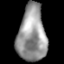
Tissue: lung
Cell type: Others
Senescence score: 0.1507
Nuclear area (px): 1549
Mean DAPI intensity: 150.608